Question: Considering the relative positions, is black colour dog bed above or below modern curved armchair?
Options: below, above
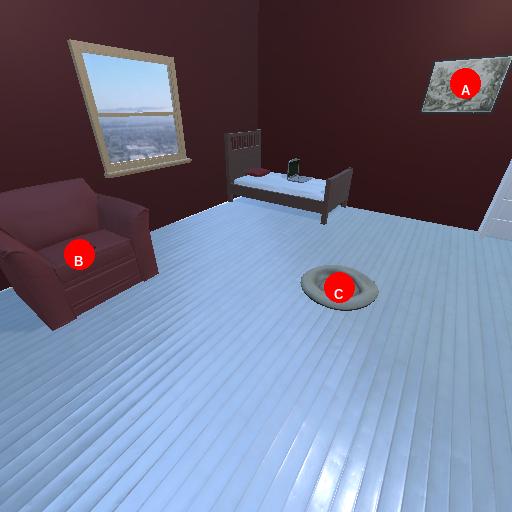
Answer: below